Brain MRI, t2w sequence, axial 2D slice.
Patient: age 55, sex M, weight 98 kg, height 1.98 m
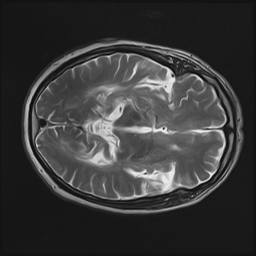